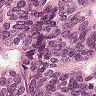
Metastatic tissue present: yes